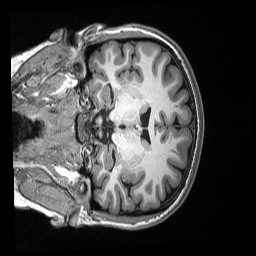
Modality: T1w
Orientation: coronal
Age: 19
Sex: female